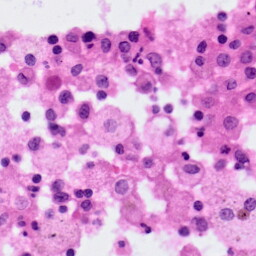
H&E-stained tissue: Lung